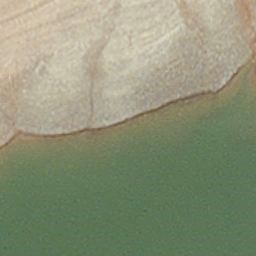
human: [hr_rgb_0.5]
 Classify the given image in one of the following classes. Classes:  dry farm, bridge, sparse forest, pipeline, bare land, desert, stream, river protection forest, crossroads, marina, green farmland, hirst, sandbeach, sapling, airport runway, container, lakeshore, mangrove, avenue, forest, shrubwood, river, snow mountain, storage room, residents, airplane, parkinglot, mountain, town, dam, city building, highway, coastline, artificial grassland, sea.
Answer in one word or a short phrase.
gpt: hirst